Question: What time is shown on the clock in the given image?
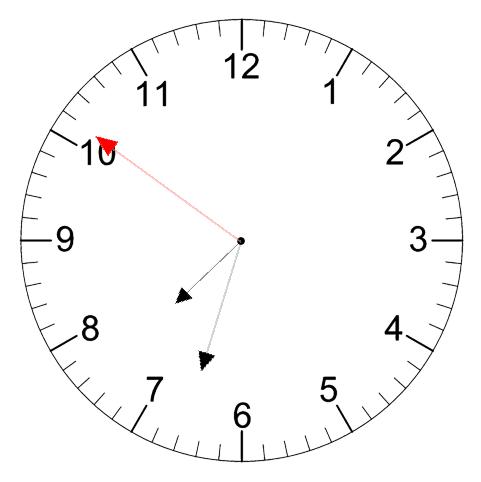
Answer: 07:32:51